Question: Given Multiple (N) lines in space, find the Point minimizing the distance to all lines using Least Squares.

'''
How can I express this in Least Square Matrix Form? Thus, Having:
[A] - Variables matrix ( known )
[x] - Unknown vector
[b] - dependent variables vector
Ax=b => Least-Square
'''
Having the distance formula in mind, What should go in A, x, and 'b' ?
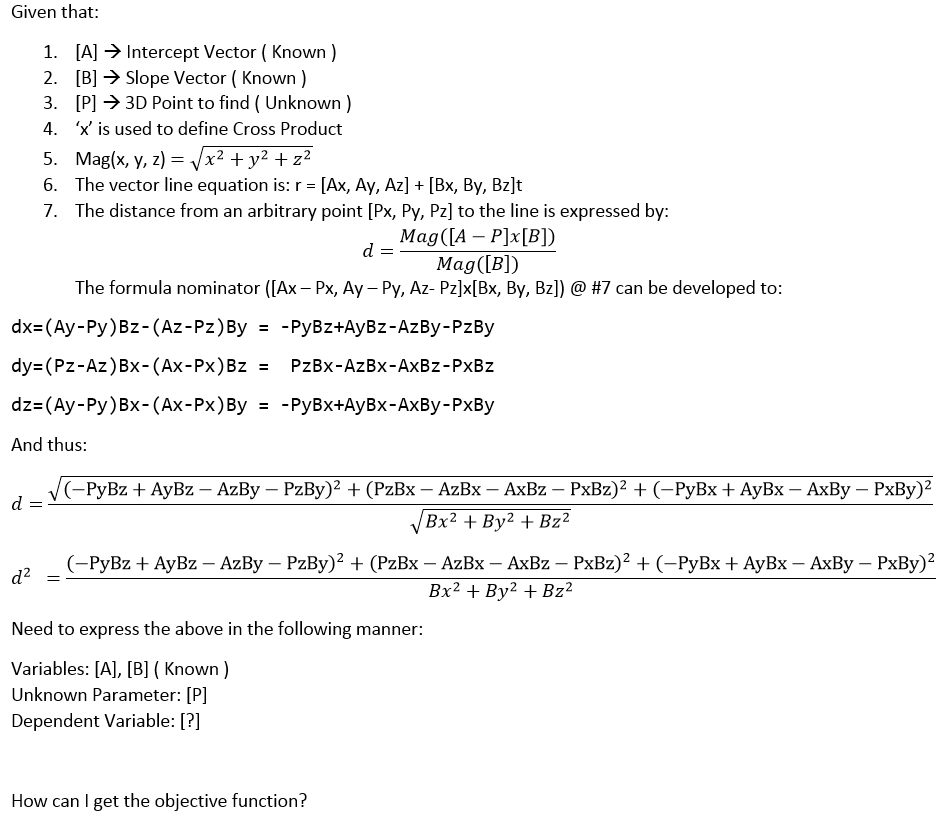
Answer: If you expand the formula for 'd^2' above you find it is of the form
'''
d^2 = Cxx Px Px + Cxy Px Py + ... + Ex Px + Ey Py + Ez Pz + F
'''
where Cxx, Ex, F etc are constants depending on A and B vectors. Now take the sum of these for each line, lets call this sum S which is a quadratic in Px, Py and Pz.
'''
S = Sxx Px Px + Sxy Px Py + ... + Rx Px + Ry Py + Rz Pz + T
'''
Now differentiate
'''
dS/dx = 2 Sxx Px + Sxy Py + Sxz Pz + Rx
dS/dy = Syx Px + 2 Syy Py + Syz Pz + Ry
dS/dz = Szx Px + Szy Py + 2 Szz Pz + Rz
'''
As S is a minimum each of these must be zero. You can write this in matrix form
A x = b. [A] is the matrix of the Sxx etc , b is the vector -[Rx,Ry,Rz] and x is the vector [Px,Py,Pz].
I've now implemented a 2D version as a jsfiddle <URL>
it suprisingly simple to do the guts of the algorithm is
'''
var sxx = 0;
var sxy = 0;
var syy = 0;
var rx = 0;
var ry = 0;
var t = 0;
// each line is defined by a x + b y + c = 0
lines.forEach(function(line, index, array) {
var div = line.a * line.a + line.b * line.b;
sxx += line.a * line.a / div;
sxy += line.a * line.b / div;
syy += line.b * line.b / div;
rx += line.a * line.c / div;
ry += line.b * line.c / div;
t += line.c * line.c / div;
});
// Derivative of S wrt x and y is
// 2 sxx x + 2 sxy y + 2 rx = 0
// 2 sxy x + 2 syy y + 2 ry = 0
// Solve this pair of linear equations
var det = sxx * syy - sxy * sxy;
if(Math.abs(det) < 1e-6) {
sol = { x: -10, y: -10 };
return;
}
// (x) = 1 ( syy -sxy ) ( -rx )
// ( ) = --- ( ) ( )
// (y) det ( -sxy sxx ) ( -ry )
var x = ( - syy * rx + sxy * ry ) / det;
var y = ( sxy * rx - sxx * ry ) / det;
console.log("x "+x+" y "+y);
sol = { x: x, y: y };
return;
'''